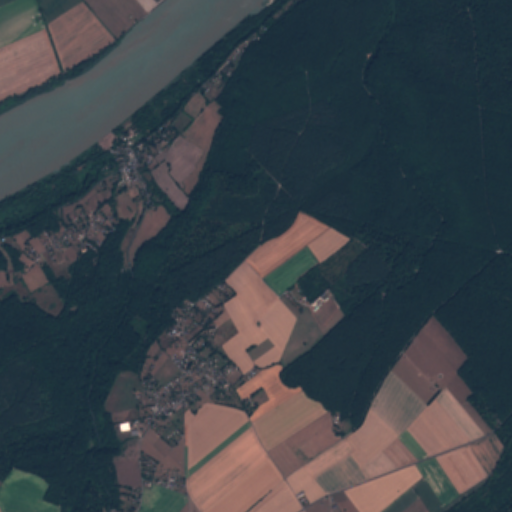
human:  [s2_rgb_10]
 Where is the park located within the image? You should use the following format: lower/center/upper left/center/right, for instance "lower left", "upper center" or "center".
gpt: There is no park in the image.